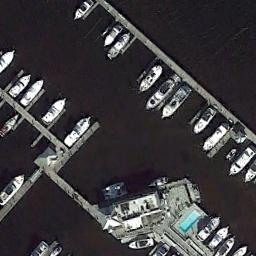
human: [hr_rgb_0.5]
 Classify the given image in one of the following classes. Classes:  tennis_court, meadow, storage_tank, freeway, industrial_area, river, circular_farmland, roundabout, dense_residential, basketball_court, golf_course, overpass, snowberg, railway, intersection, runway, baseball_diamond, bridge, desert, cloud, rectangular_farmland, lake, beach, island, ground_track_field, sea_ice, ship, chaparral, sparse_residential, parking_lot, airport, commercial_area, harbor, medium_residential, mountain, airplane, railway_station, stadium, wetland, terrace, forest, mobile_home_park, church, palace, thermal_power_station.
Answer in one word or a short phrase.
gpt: harbor